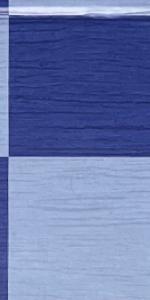
Label: Empty